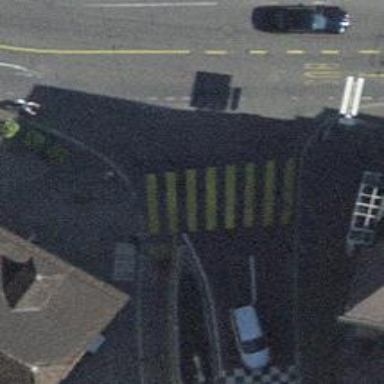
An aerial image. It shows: Kerb barrier.